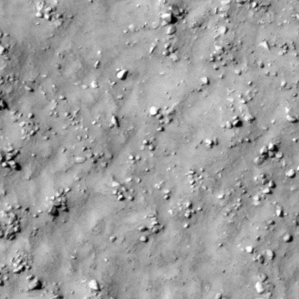
Label: non_frost